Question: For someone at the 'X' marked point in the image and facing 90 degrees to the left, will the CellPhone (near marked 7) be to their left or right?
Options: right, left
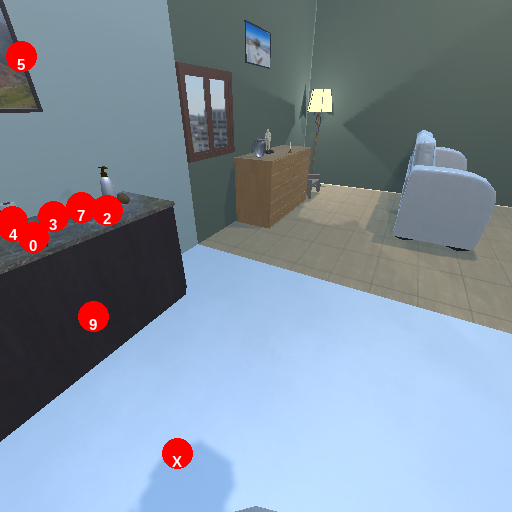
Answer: right